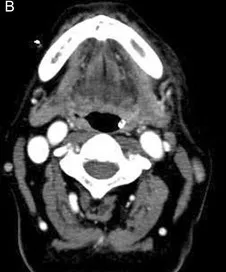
30 days after the initiation of bortezomib treatment.
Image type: radiology (ct)